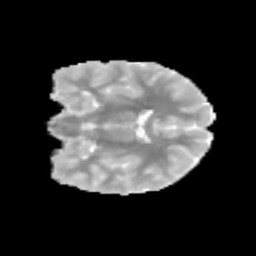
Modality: MD
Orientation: coronal
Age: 9
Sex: male
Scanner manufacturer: siemens
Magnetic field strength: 3 T
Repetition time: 3.8 s
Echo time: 0.07 s